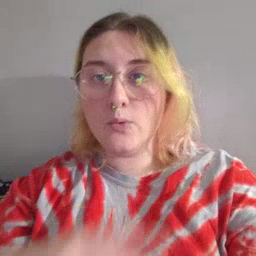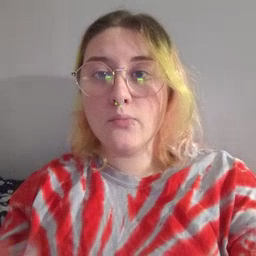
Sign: table